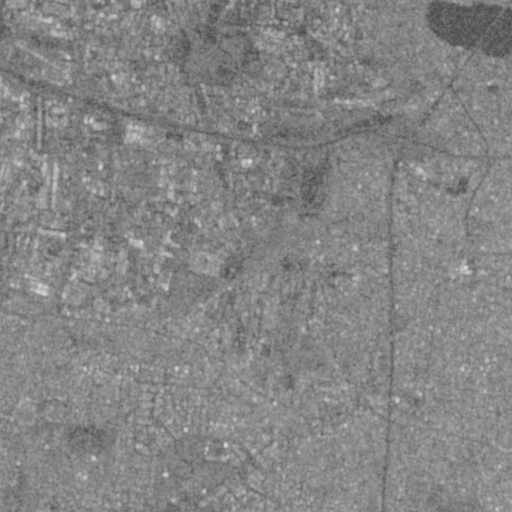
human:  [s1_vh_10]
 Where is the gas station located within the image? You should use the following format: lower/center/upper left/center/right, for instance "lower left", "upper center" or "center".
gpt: The gas station is located in the center right of the image.
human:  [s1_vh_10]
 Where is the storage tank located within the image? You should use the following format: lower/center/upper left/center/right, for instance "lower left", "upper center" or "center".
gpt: The storage tank is located in the lower center of the image.
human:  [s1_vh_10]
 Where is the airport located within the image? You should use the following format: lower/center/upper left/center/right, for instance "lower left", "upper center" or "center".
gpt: There is no airport in the image.

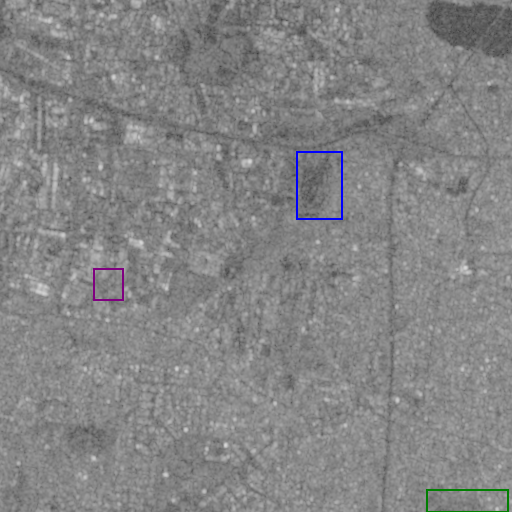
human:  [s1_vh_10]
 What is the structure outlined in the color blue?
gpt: The structure outlined in blue is a crop field.
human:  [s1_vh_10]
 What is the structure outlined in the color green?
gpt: The structure outlined in green is a park.
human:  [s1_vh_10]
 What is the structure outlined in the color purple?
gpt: The structure outlined in purple is a power substation.
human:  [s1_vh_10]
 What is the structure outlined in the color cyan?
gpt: There is no cyan outline.